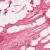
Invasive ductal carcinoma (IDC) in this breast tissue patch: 1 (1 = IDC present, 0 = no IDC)